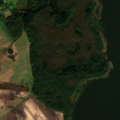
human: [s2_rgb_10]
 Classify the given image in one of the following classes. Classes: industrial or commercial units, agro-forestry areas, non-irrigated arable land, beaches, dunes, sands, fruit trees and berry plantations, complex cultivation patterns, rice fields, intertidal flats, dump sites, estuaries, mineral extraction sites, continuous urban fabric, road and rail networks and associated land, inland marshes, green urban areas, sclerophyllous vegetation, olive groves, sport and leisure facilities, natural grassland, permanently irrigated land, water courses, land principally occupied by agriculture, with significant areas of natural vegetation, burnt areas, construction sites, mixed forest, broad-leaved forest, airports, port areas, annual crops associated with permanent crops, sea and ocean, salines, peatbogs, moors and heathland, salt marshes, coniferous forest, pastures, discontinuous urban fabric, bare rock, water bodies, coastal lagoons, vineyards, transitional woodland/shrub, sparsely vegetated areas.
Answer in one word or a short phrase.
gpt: non-irrigated arable land, complex cultivation patterns, broad-leaved forest, water bodies